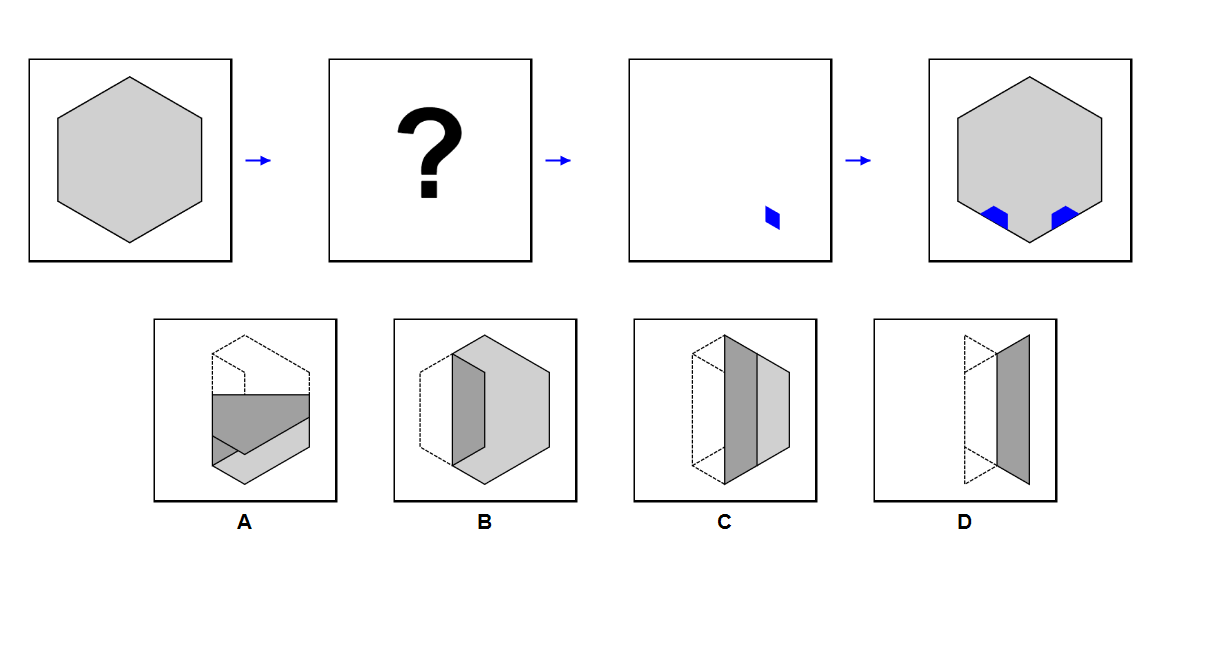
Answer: A